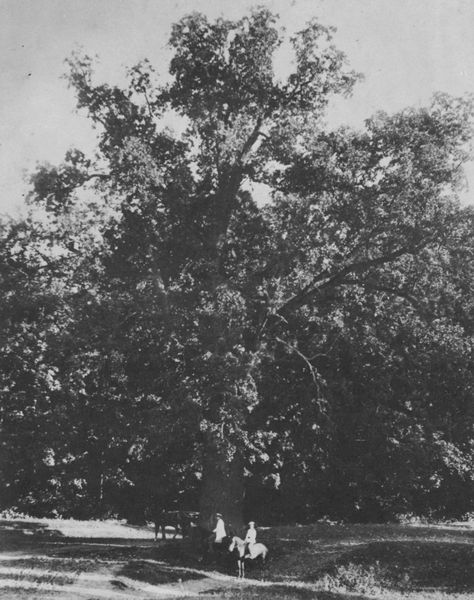
Titel: Sommer auf Archangelskoje
Künstler: Russischer Photograph
Schlagwörter: baum, blätter, himmel, mann, schatten, wasser, weiß, bäume, frauen, grün, landschaft, menschen, teich, äste, frau, grau, licht, männer, schwarz, strasse, gras, park, rasen, weg, wiese, ast, bach, hügel, natur, zweige, pfad, sonne, paar, blatt, england, krone, pferd, pferde, reiter, ausritt, reiterin, sommer, studie, russland, hang, wise, pause, streifen, baumkrone, grass, foto, fotografie, photographie, froh, lichtung, schwarzweiss, entspannt, pfer, zentral, eiche, terrassen, weise, fotoalbum, sommerlich, relaxed